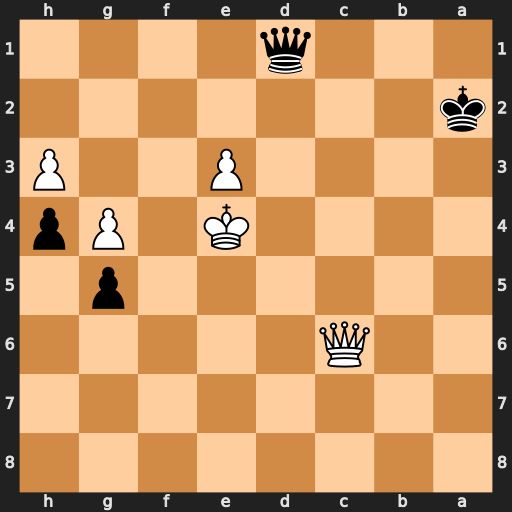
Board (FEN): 8/8/2Q5/6p1/4K1Pp/4P2P/k7/3q4
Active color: b
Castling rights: -
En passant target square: -
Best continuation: Qh1+ Kf5 Qxc6